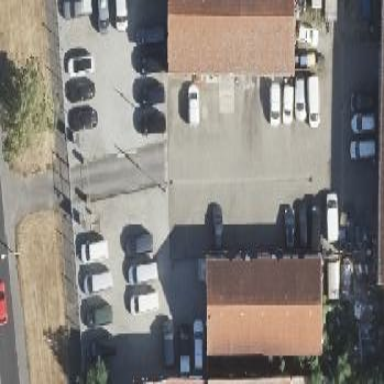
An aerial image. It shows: Shop that sells cars.